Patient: sex M, age 75
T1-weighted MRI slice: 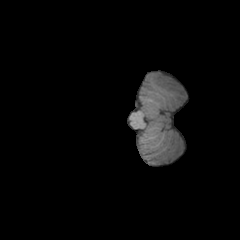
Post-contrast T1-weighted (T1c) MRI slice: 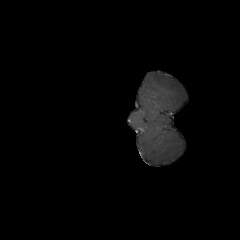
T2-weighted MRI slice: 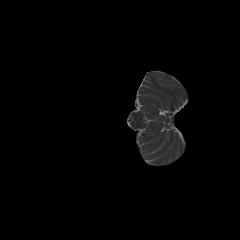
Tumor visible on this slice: no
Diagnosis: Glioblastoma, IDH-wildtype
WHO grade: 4